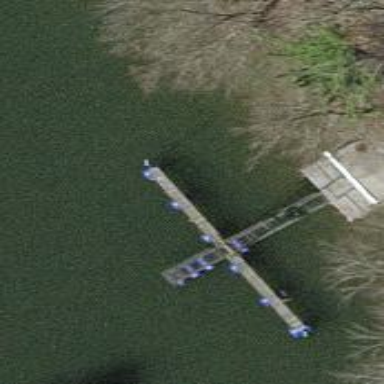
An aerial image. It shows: Man-made pier.